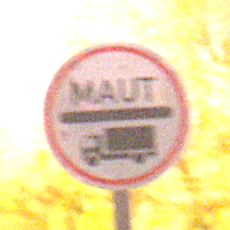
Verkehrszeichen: Mautpflicht
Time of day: Night
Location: Outdoor (Nature)
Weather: Clear
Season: NotSpecified
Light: Natural